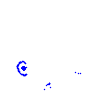
Particle: pion